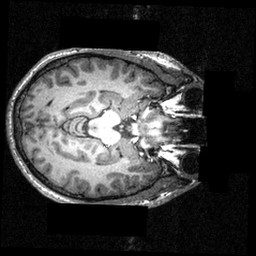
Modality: T1w
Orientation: axial
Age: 22
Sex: male
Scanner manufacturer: siemens
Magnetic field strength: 3.951 T
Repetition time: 1.5 s
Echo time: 0.00335 s